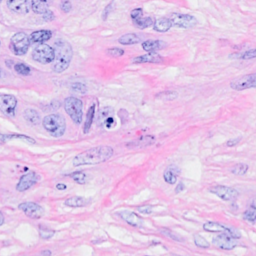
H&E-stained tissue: Breast